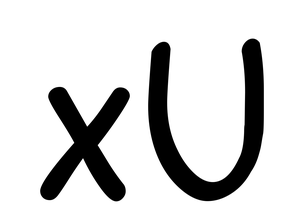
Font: PatrickHand-Regular